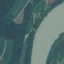
Land use / land cover: River